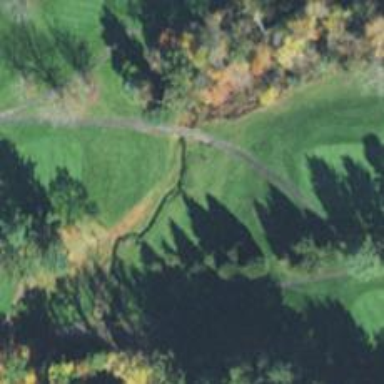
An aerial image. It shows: Path on bridge over golf course.